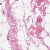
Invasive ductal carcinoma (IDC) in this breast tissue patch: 0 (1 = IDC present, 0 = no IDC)